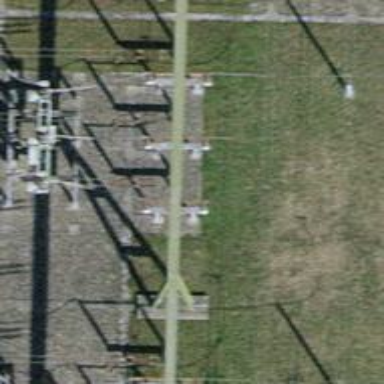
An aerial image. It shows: Insulator used in power systems.